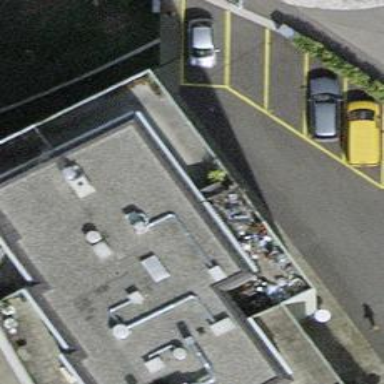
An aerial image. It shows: Veterinary facility.